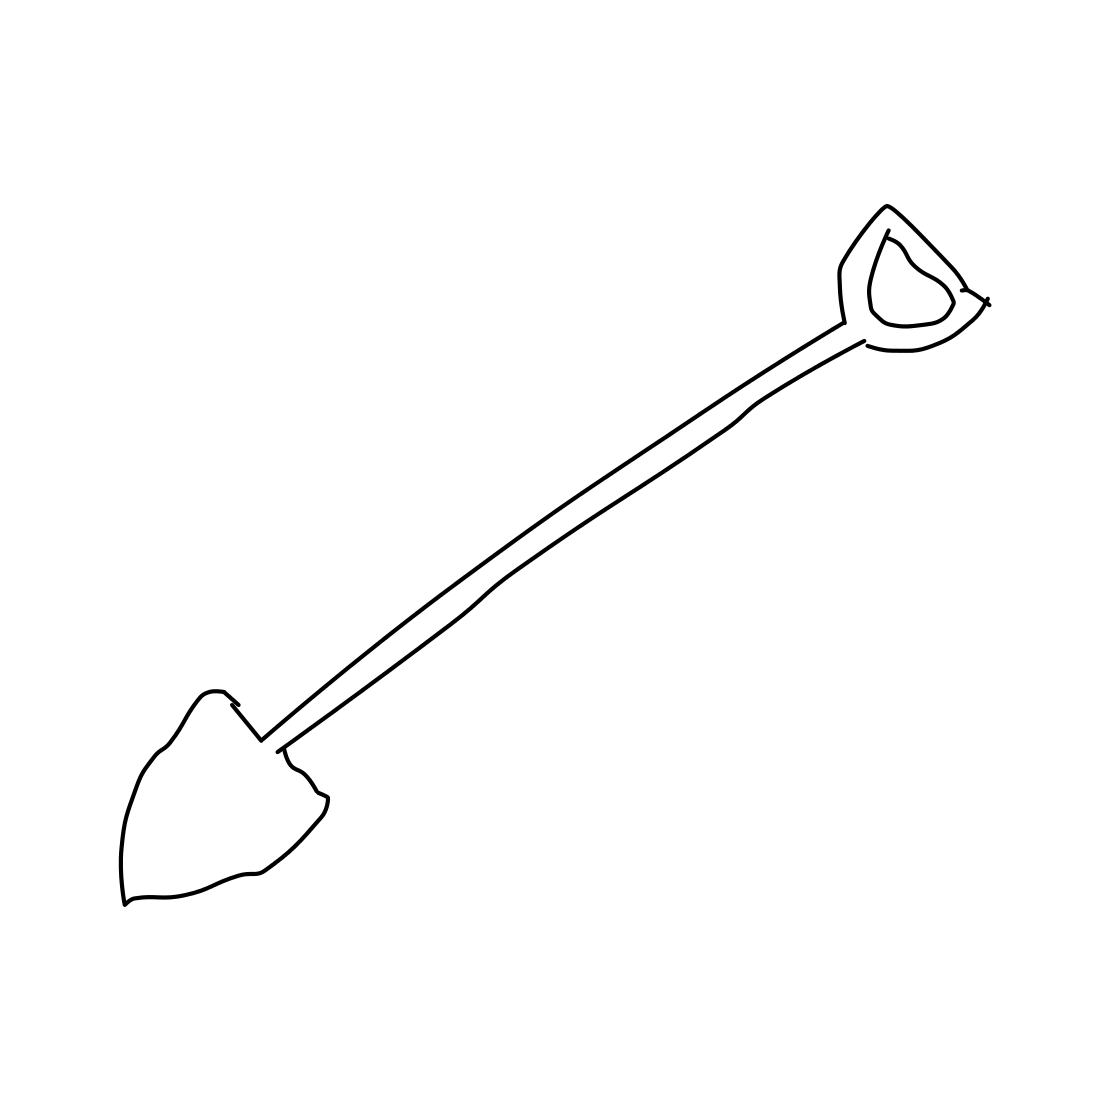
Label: shovel